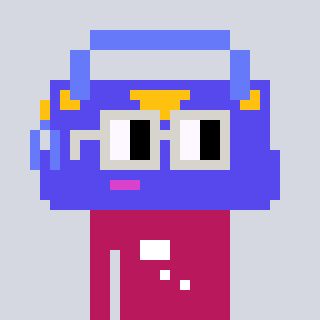
a pixel art character with square light gray glasses, a bag-shaped head and a darkpink-colored body on a cool background